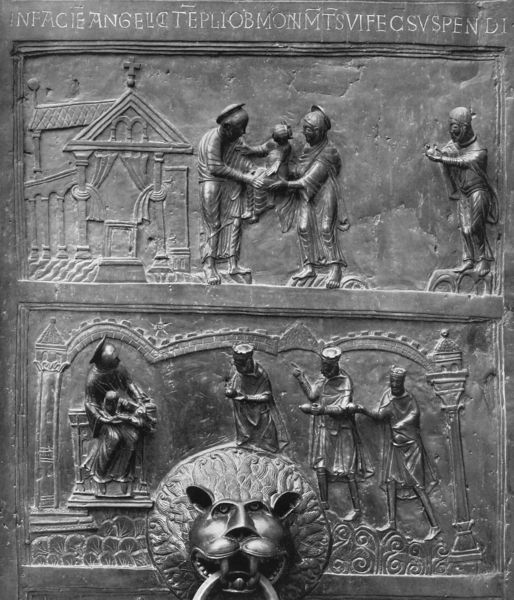
Titel: Bernwardstür im Westportal des Hildesheimer Doms
Standort: Hildesheim, Dom (EU - D - Nds)
Schlagwörter: kopf, menschen, frau, männer, tür, geschichte, kind, mutter, relief, schrift, inschrift, metall, bronze, griff, truhe, messing, stern, ritter, löwenkopf, portal, türknauf, heiligenschein, jesus, türgriff, florenz, könige, tempel, löwe, heilige, hau, aureole, latein, klopfer, türklopfer, löwenmaul, s, tafel meatall, mesnig, platterelief, gridd